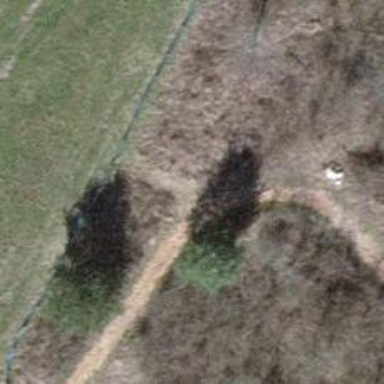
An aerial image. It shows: Path with excellent visibility for trail.